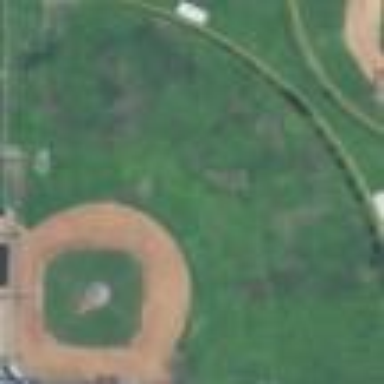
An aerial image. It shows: Baseball pitch for leisure land.